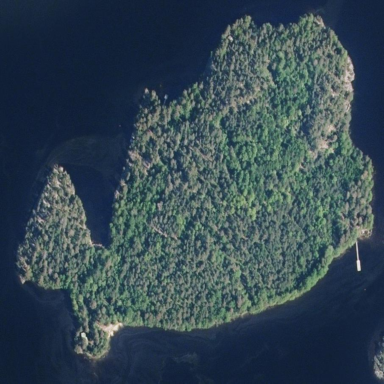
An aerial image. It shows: Islet.